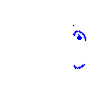
Particle: electron